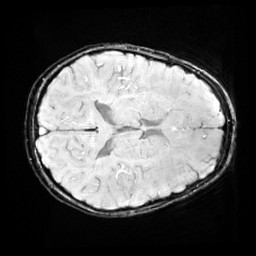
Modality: SWI
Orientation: axial
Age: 9
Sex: female
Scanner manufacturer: siemens
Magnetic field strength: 3 T
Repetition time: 0.027 s
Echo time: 0.02 s